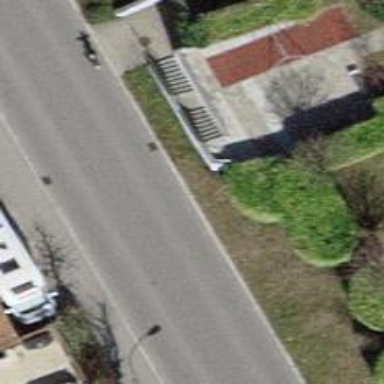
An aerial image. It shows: Set of steps on the road.